Question: I have a project on Github which I have made on my laptop <URL>
However now I am on my desktop and I have trouble getting the solution to compile and I am not sure why NuGet do not want to restore my packages?
Its packages like System.Web.Http and Castle Windsor, stuff that should get restored if I look in my packages.config
I am running VS 2015 Enterprice RC, but I have seen the same issue in VS 2013

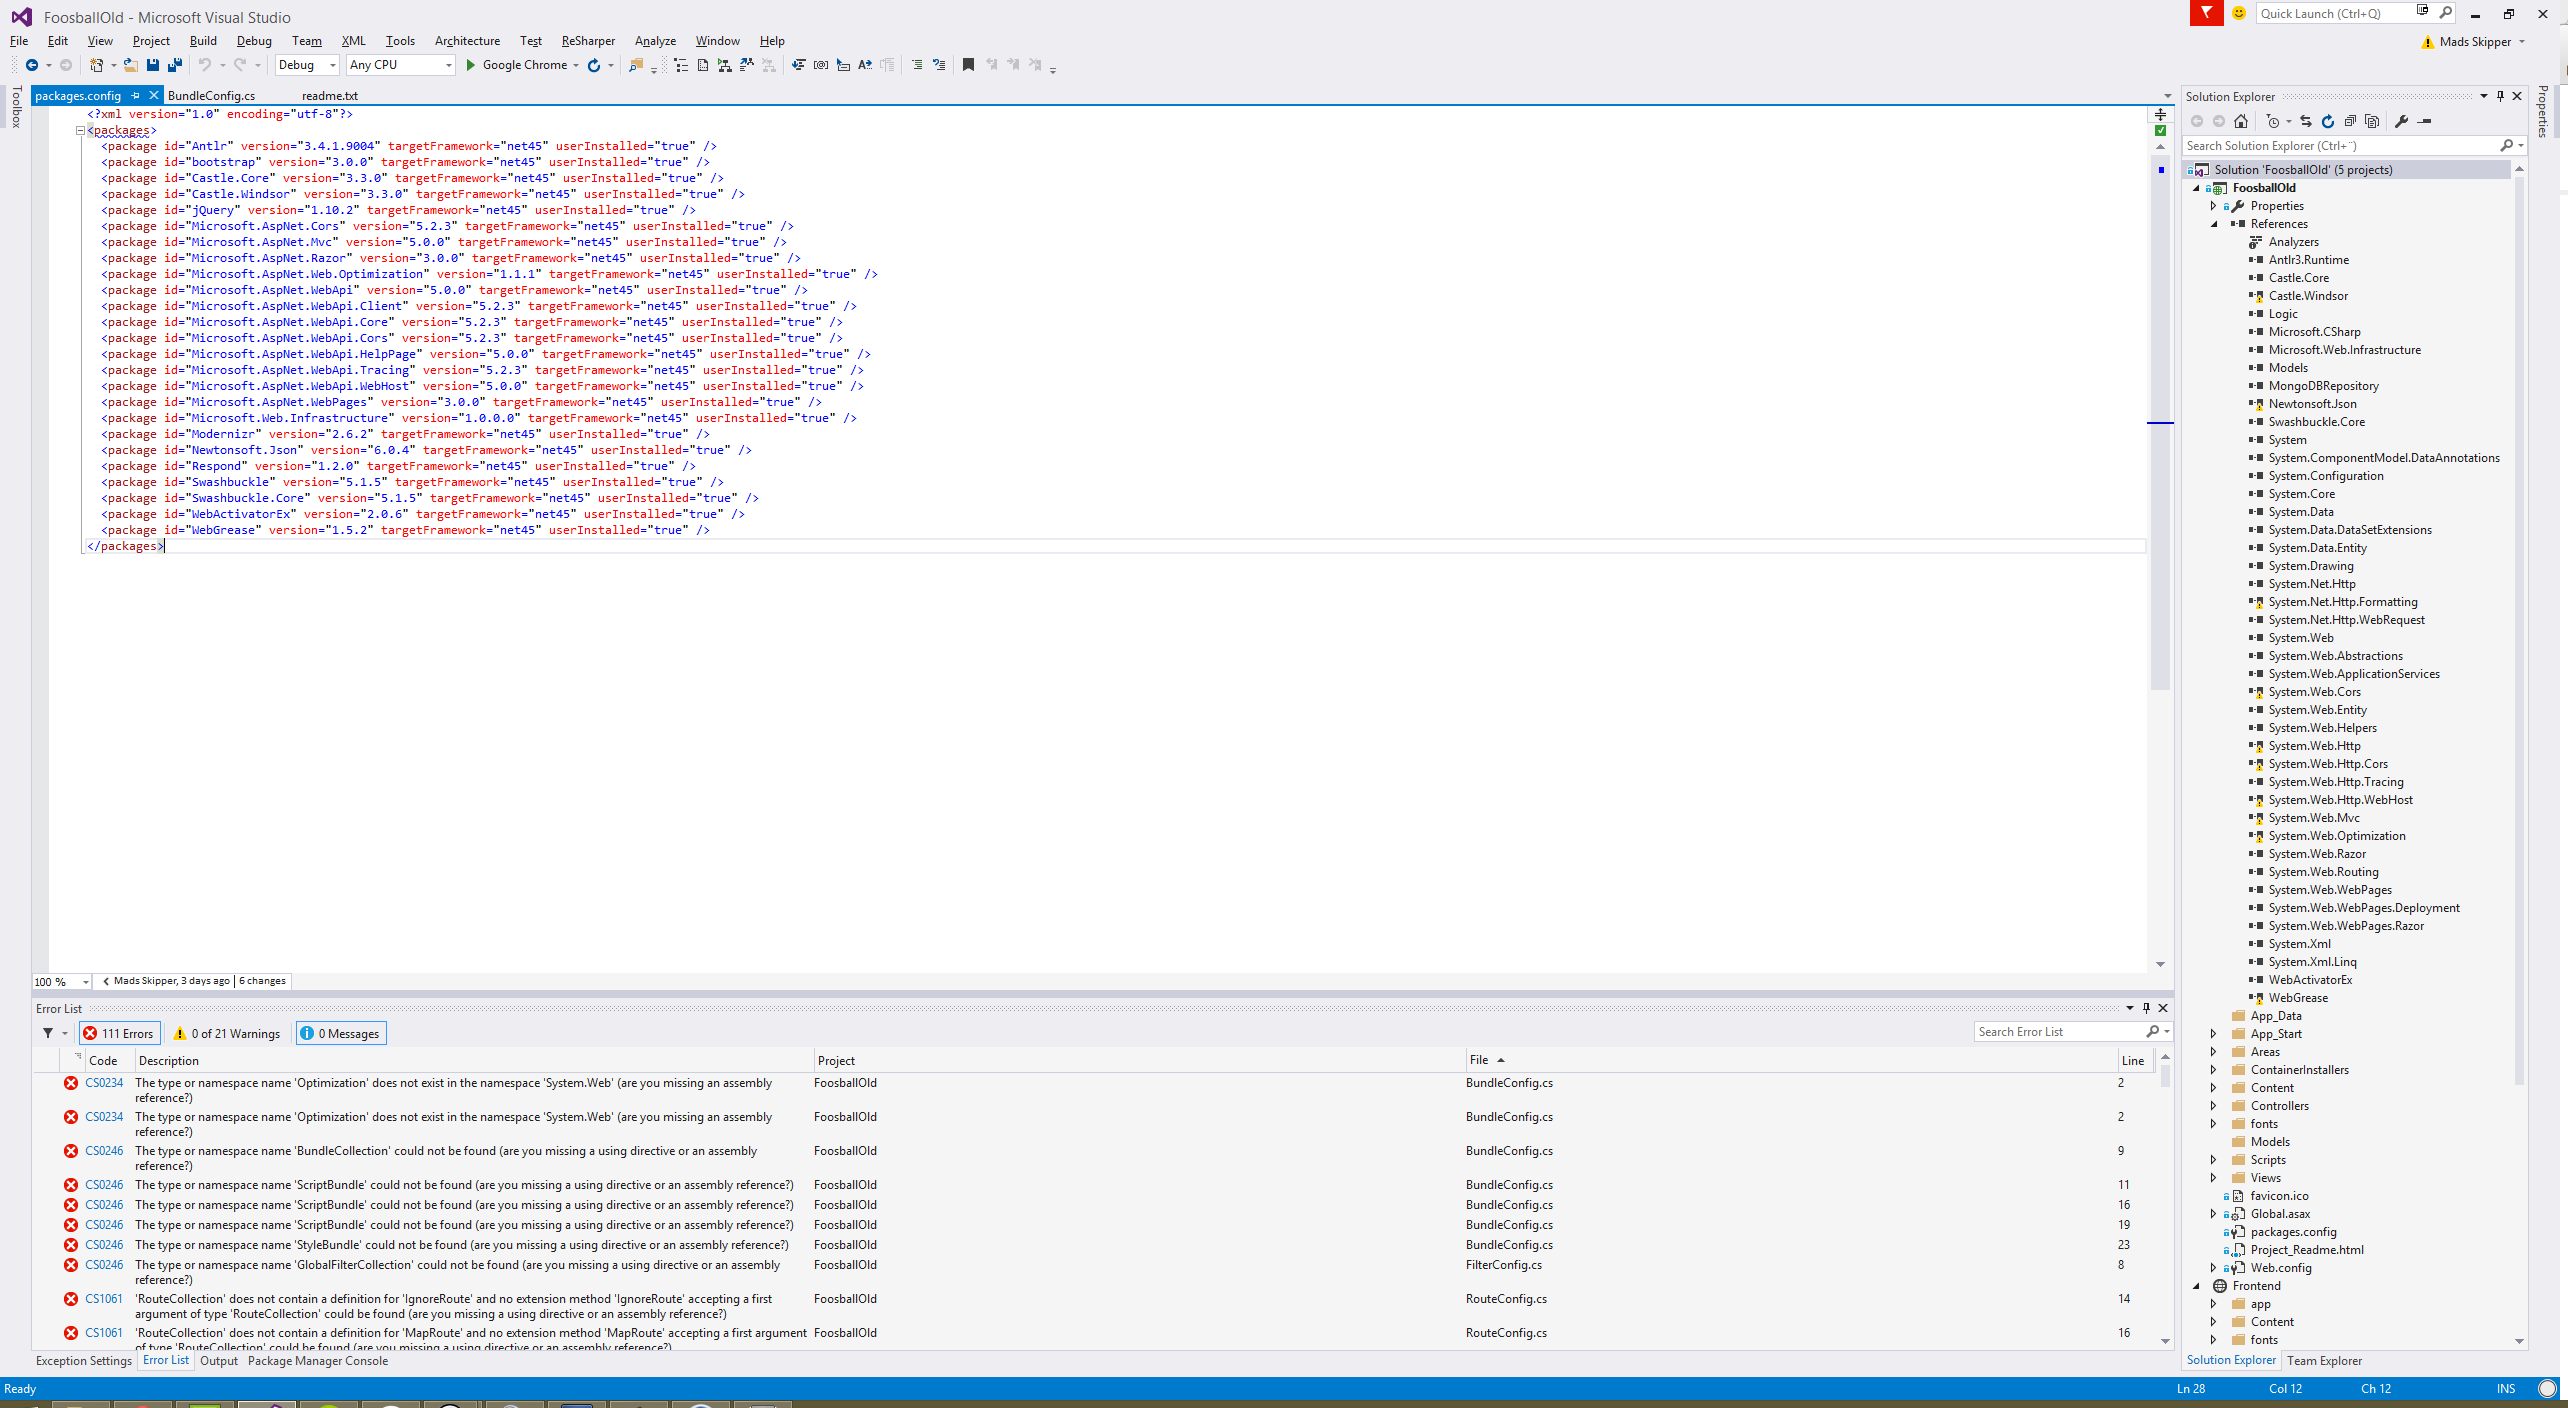
Answer: Okay, so grabbed the project from GitHub and attempted to build (but failed as you did). Your build status in your README is saying it can't get a build up either.
Did some digging though, it appears your <URL>. Keep in mind that NuGet's default behavior is to restore packages to "packages" along side your .sln file. So, given your FoodBalOld.csproj is in src/FoosballOld/FoosballOld, referencing '../packages' isn't going to work:
'''
<Reference Include="System.Net.Http.Formatting, Version=5.2.3.0, Culture=neutral, PublicKeyToken=31bf3856ad364e35, processorArchitecture=MSIL">
<HintPath>..\packages\Microsoft.AspNet.WebApi.Client.5.2.3\lib
et45\System.Net.Http.Formatting.dll</HintPath>
<Private>True</Private>
</Reference>
'''
With that said, I would advise you update these references (if you're intending to keep this file structure, changing them to '..\..\..\packages' should work).
Once I changed that:
'''
Build Summary
-------------
00:02.670 - Success - Debug Any CPU - src\FoosballOld\FoosballOld\FoosballOld.csproj
00:00.527 - Success - Debug Any CPU - http://localhost:2521
00:00.005 - Success - Debug Any CPU - Models\Models.csproj
00:00.003 - Success - Debug Any CPU - MongoDBRepository\MongoDBRepository.csproj
00:00.002 - Success - Debug Any CPU - Logic\Logic.csproj
Total build time: 00:02.856
========== Build: 5 succeeded or up-to-date, 0 failed, 0 skipped, Completed at 5/3/2015 9:42:20 AM ==========
'''
To the original point, I have NuGet package restore set on build:

If you don't have this defined, you'll probably have to right-click your project individually and open "Manage Nuget Packages...". In that window, you should see an alert at the top to restore packages.
This is all assuming you have NuGet installed within visual studio. If you don't, you'll need to "Enable NuGet package restore" at the solution level I believe.